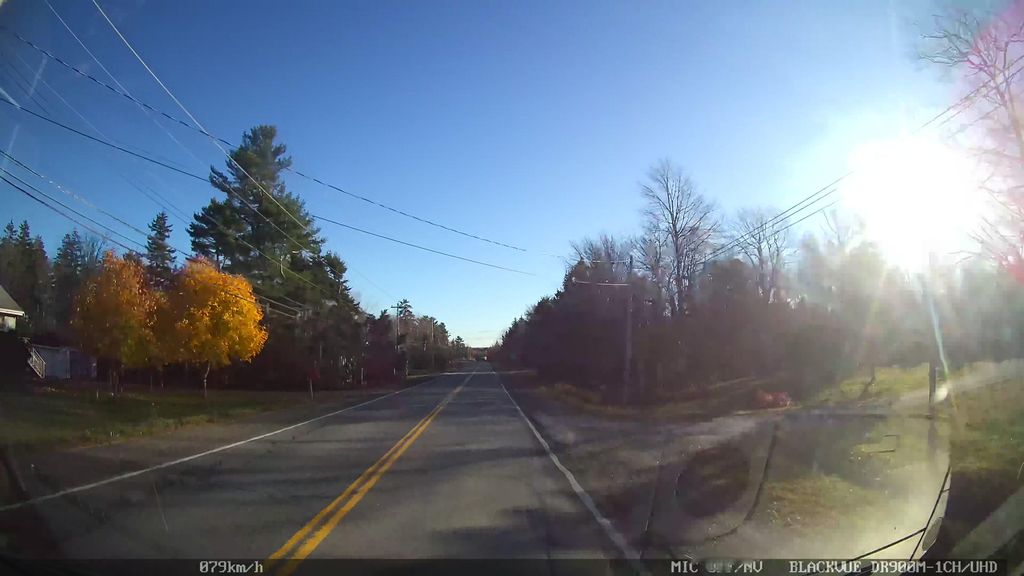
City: halifax